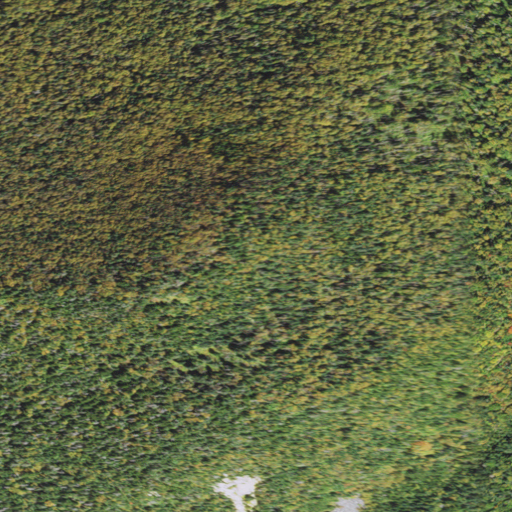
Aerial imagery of mountain in New Hampshire named Terrace Mountain containing mixed forest, evergreen forest, and deciduous forest